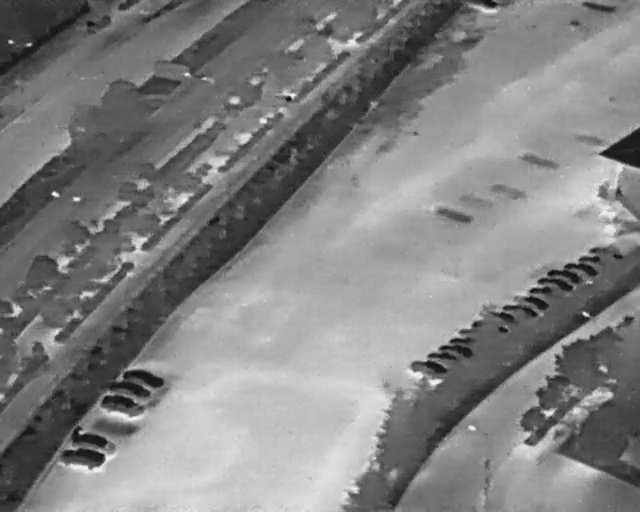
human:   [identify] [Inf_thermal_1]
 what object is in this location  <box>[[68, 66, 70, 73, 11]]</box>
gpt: <ref>1 small car at the center</ref>